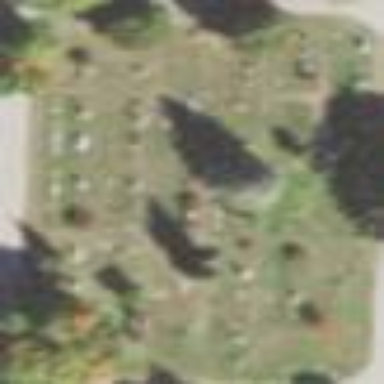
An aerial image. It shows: Sector in the cemetery.